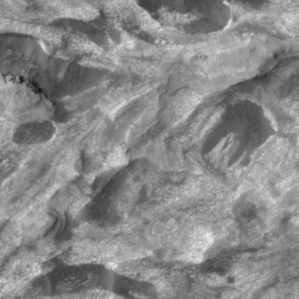
Label: non_frost